Interaction volume radius: 10 \u00c5
Interaction volume height: 35 \u00c5
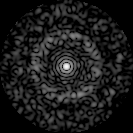
Disorder parameter: 0.8306